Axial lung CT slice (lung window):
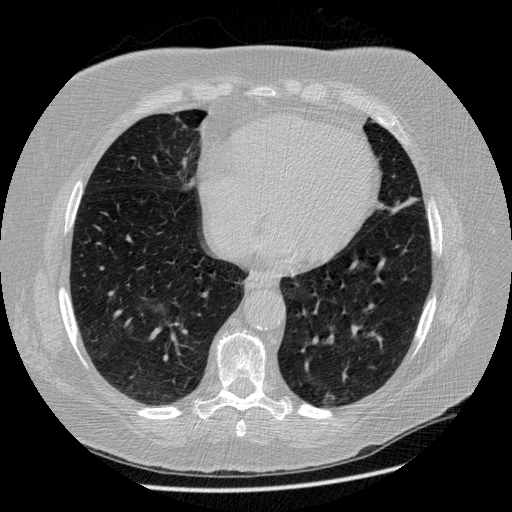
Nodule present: no